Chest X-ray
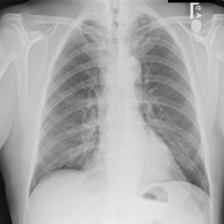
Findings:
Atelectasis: negative
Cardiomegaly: negative
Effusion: negative
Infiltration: negative
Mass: negative
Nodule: negative
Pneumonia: negative
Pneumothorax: negative
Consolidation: negative
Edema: negative
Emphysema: negative
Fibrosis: negative
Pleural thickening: negative
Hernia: negative